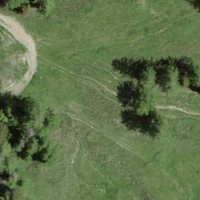
EUNIS habitat code: 23
Species observed at this site:
Dactylorhiza sambucina